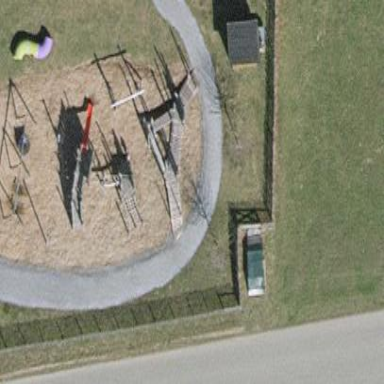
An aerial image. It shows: Playground area for leisure land.